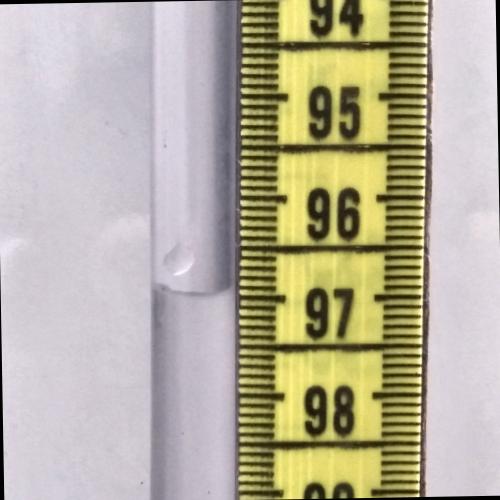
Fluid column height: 97.0 cm